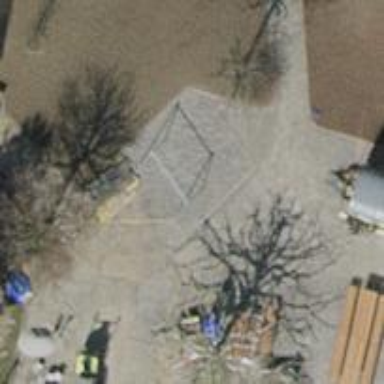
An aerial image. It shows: Playground area for leisure activities on the land.